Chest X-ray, PA view. Patient: 60 years old, sex F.
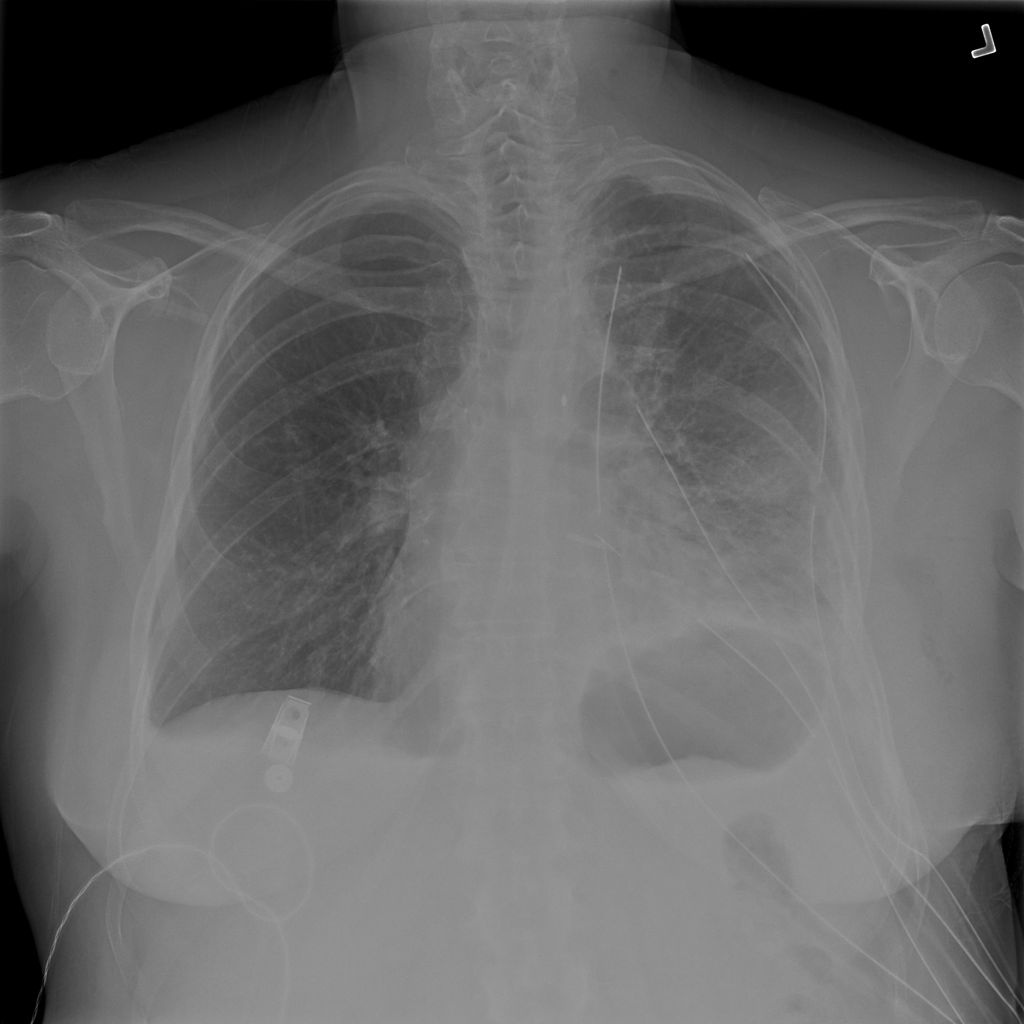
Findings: No Finding